Field crop: maize
Growth stage: 2
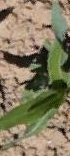
Species: maize